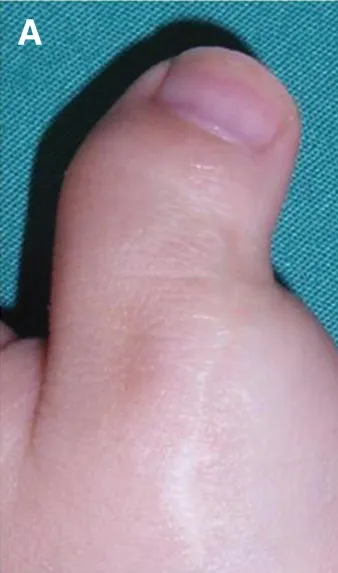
Illustrations showing postoperative findings at 52 months after surgery. The radial angulations of the thumbs were markedly improved. Left.
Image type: medical_photograph (skin_photograph)